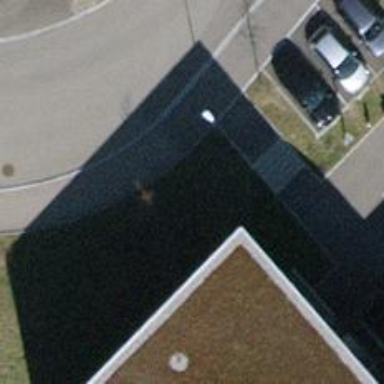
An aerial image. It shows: Sidewalk.